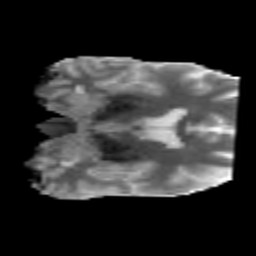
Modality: MD
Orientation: coronal
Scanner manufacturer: philips
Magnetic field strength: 3 T
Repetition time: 8.594 s
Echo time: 0.1273 s